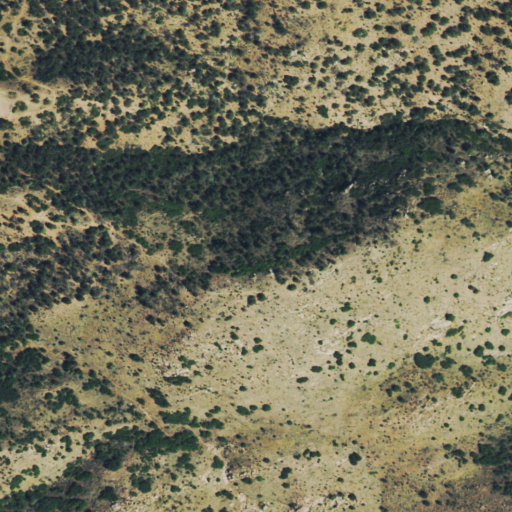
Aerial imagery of mountains in Colorado named Gorge Hills containing shrub, evergreen forest, and grassland